Interaction volume radius: 10 \u00c5
Interaction volume height: 30 \u00c5
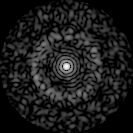
Disorder parameter: 0.8506